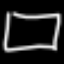
Label: square